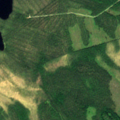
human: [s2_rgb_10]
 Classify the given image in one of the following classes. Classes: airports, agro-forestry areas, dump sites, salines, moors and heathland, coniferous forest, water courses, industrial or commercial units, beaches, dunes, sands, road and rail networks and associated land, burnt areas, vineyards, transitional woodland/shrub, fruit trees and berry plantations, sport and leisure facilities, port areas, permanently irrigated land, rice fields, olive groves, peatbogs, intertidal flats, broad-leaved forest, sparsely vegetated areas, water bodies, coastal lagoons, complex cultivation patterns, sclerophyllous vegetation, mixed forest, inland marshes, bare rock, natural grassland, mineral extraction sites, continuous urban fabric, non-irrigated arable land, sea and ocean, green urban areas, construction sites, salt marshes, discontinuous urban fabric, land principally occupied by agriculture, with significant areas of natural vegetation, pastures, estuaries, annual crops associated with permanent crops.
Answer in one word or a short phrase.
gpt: coniferous forest, mixed forest, transitional woodland/shrub, water bodies